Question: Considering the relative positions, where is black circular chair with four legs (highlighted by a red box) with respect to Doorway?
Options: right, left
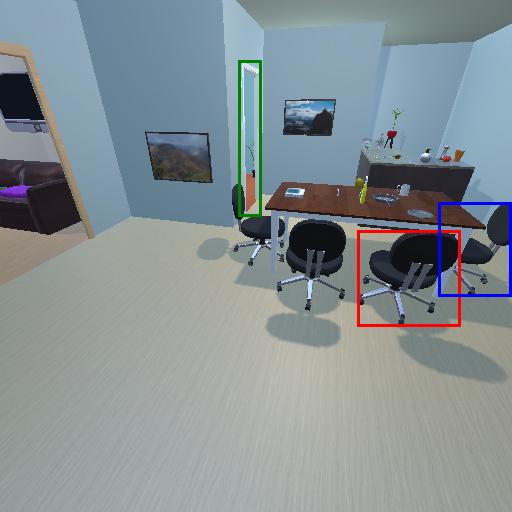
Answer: right